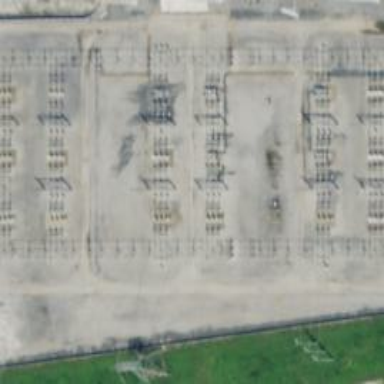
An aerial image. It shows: Switch for power supply.